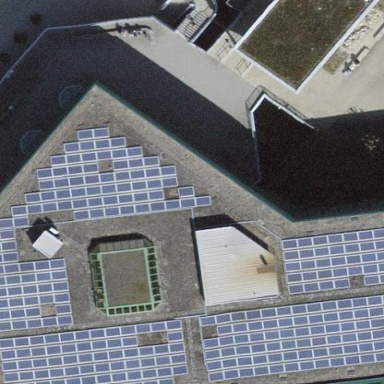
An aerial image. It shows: Solar power generator.